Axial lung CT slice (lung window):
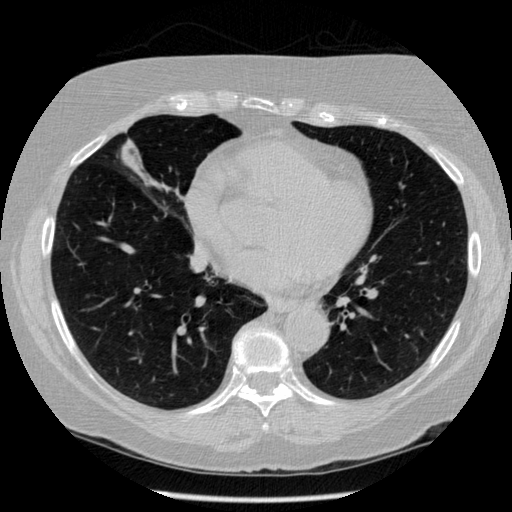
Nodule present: yes
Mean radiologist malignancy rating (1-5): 3